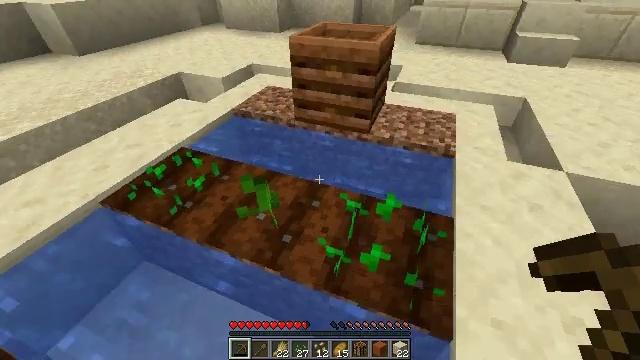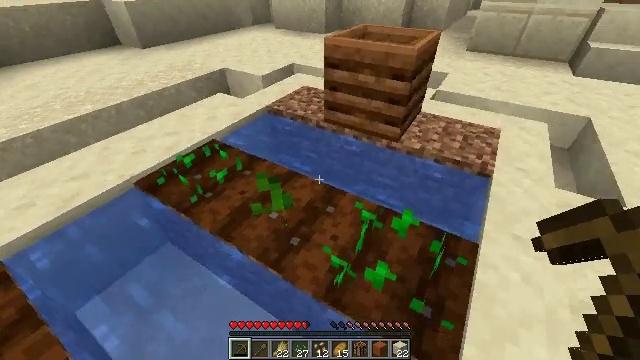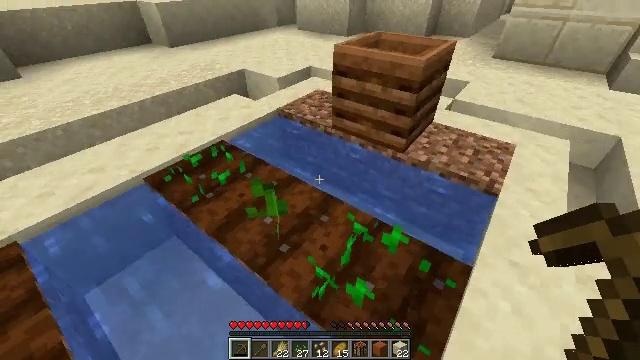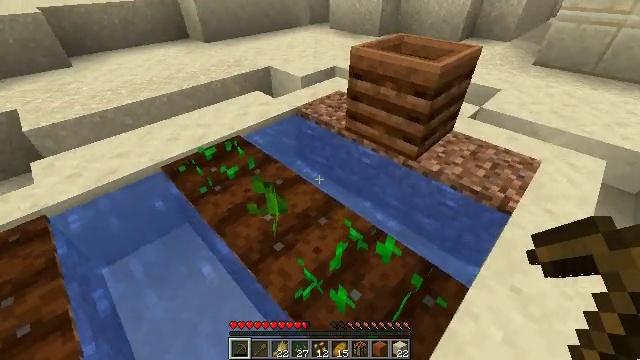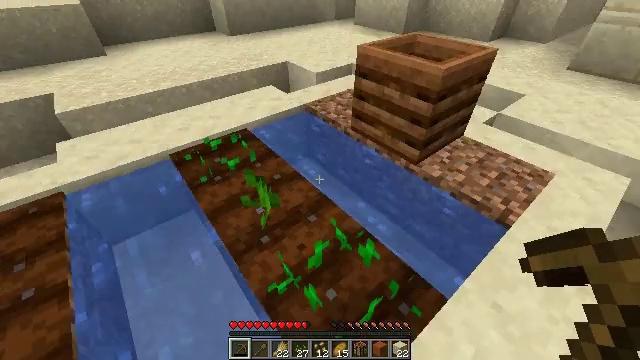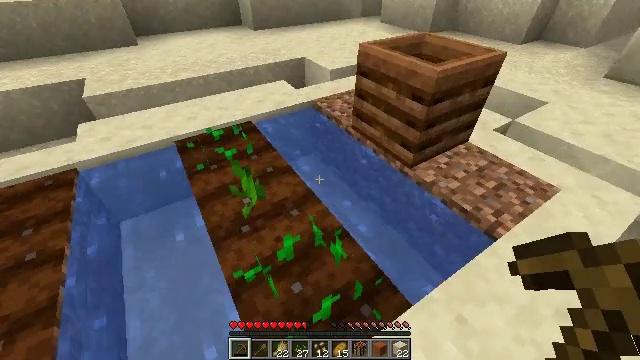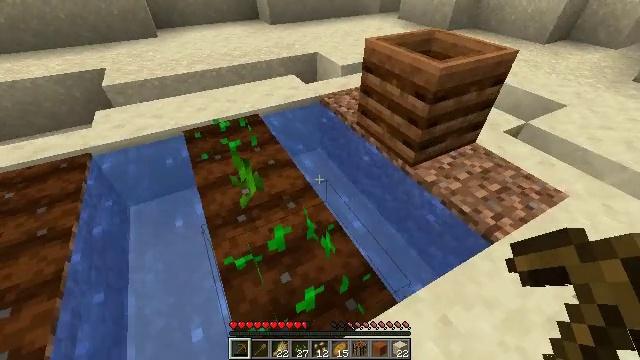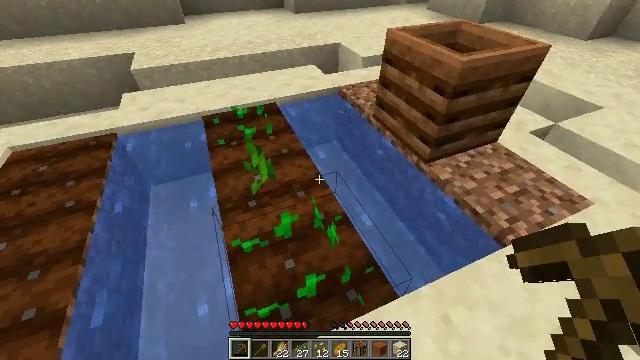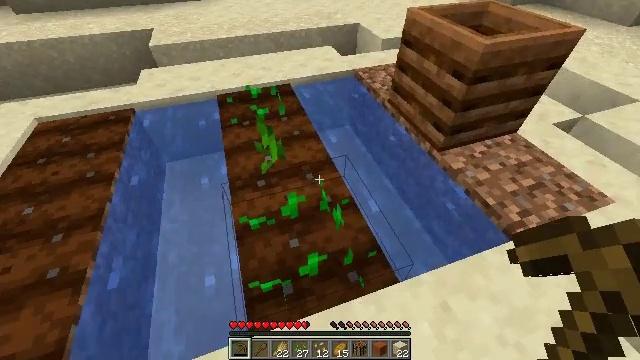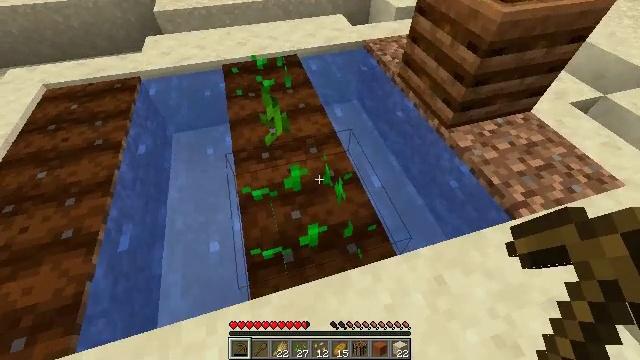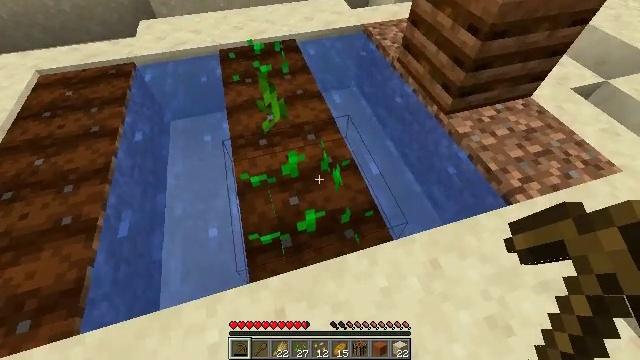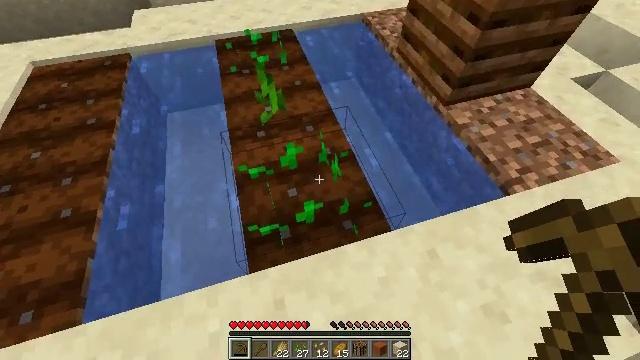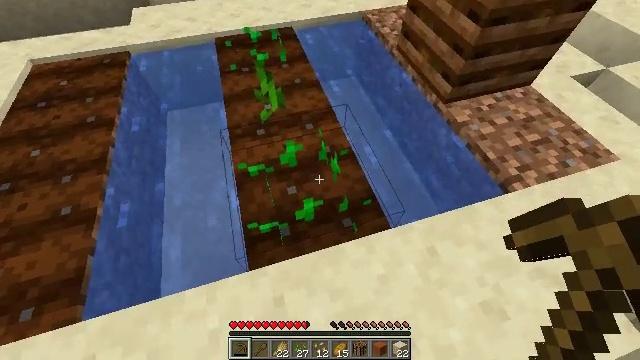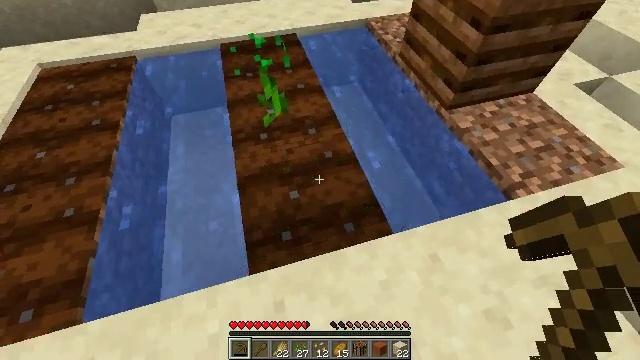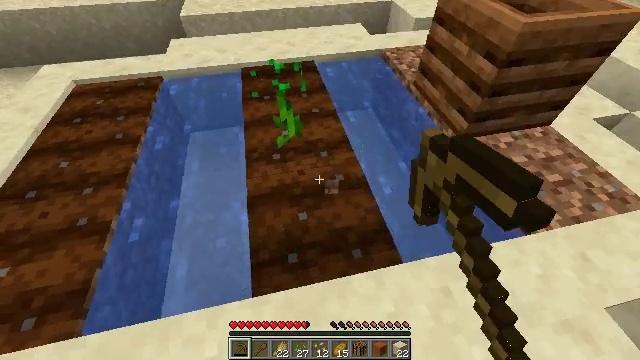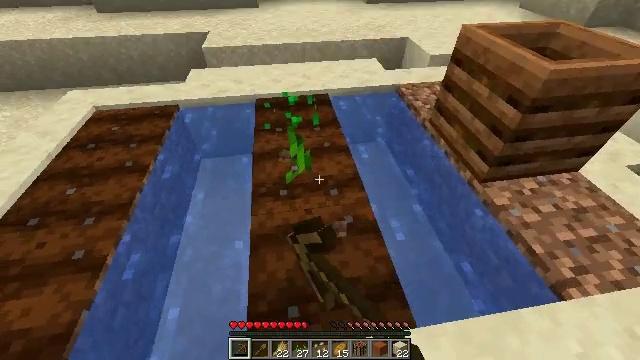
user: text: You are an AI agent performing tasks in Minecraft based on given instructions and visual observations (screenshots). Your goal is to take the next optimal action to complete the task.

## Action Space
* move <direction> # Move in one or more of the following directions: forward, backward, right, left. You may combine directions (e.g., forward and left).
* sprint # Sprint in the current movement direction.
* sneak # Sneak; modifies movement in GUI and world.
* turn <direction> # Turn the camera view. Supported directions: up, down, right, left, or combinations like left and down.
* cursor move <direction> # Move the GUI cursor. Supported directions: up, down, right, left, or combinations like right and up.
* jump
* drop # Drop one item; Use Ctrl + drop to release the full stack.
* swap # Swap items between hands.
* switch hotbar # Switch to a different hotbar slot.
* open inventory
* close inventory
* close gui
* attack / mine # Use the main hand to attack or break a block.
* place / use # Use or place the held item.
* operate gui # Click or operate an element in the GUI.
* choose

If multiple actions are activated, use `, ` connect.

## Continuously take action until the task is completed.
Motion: motion action
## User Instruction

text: Harvest wheat from the field.
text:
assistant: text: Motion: move right, turn left
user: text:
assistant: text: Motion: move right, turn left
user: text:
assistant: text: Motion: move right, turn left
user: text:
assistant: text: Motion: move right, turn left
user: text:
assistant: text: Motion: move right, turn left
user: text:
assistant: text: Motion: turn left
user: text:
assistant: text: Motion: turn left and down
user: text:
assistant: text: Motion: turn left and down
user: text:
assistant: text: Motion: turn left and down
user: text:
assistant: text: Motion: turn down
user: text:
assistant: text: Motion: turn down
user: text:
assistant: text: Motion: no_op
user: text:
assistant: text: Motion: turn up, attack / mine
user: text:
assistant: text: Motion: move forward, turn left and up, attack / mine
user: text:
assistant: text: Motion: move forward, turn left and up, attack / mine
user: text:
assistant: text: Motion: move forward, turn left and up, attack / mine
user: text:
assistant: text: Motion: move forward, turn left and up, attack / mine
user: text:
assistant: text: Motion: attack / mine